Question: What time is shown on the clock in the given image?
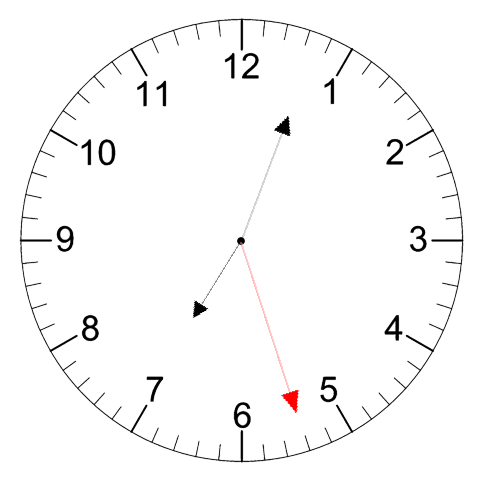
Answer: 07:03:27